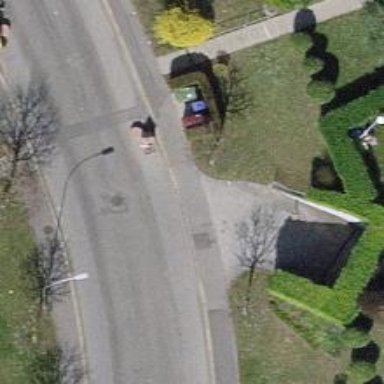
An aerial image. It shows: Unmarked crossing on the road.